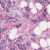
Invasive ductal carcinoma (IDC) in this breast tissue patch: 1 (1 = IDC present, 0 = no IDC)